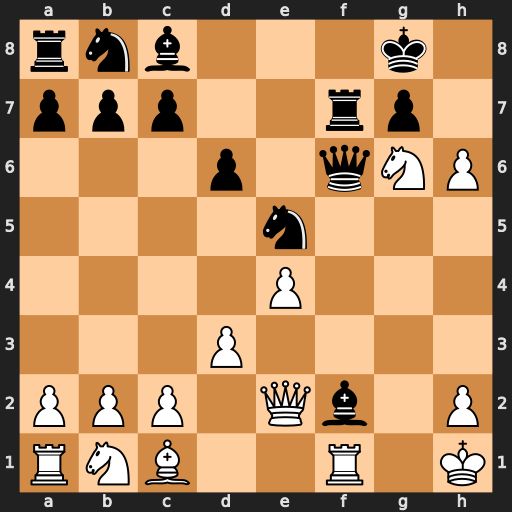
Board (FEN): rnb3k1/ppp2rp1/3p1qNP/4n3/4P3/3P4/PPP1Qb1P/RNB2R1K
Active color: w
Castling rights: -
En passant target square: -
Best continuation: h7+ Kxh7 Qh5+ Kg8 Qh8#